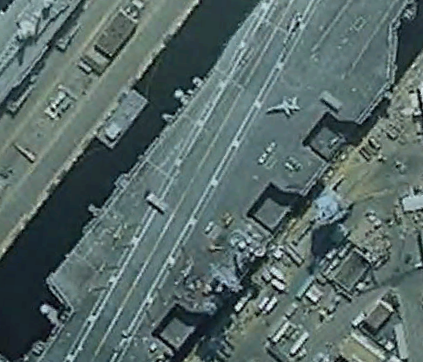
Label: aircraft_carrier